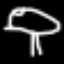
Label: mushroom